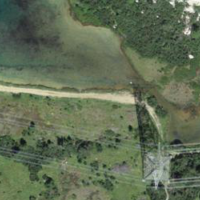
EUNIS habitat code: 26
Species observed at this site:
Erebia euryale